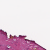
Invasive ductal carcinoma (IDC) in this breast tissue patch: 0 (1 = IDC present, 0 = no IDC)